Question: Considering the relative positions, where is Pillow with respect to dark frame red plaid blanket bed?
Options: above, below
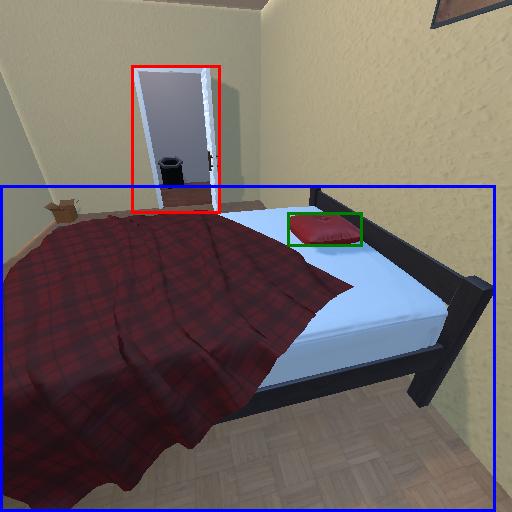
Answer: above